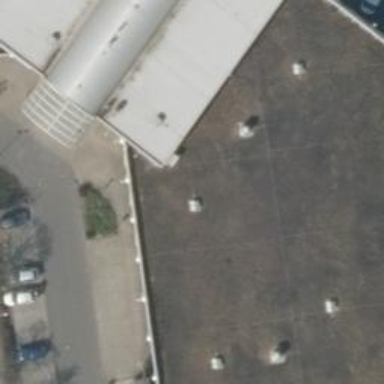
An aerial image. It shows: Clothing store.